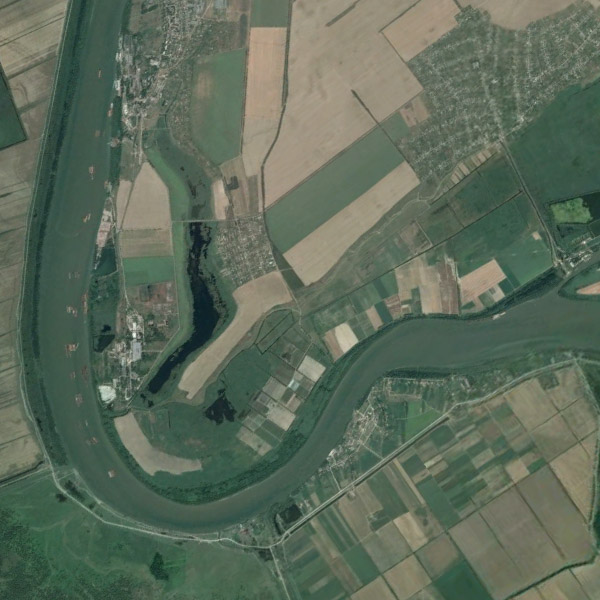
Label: River